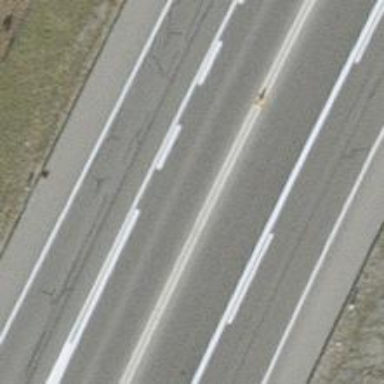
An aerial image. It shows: Asphalt motorroad with trunk classification.